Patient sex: M
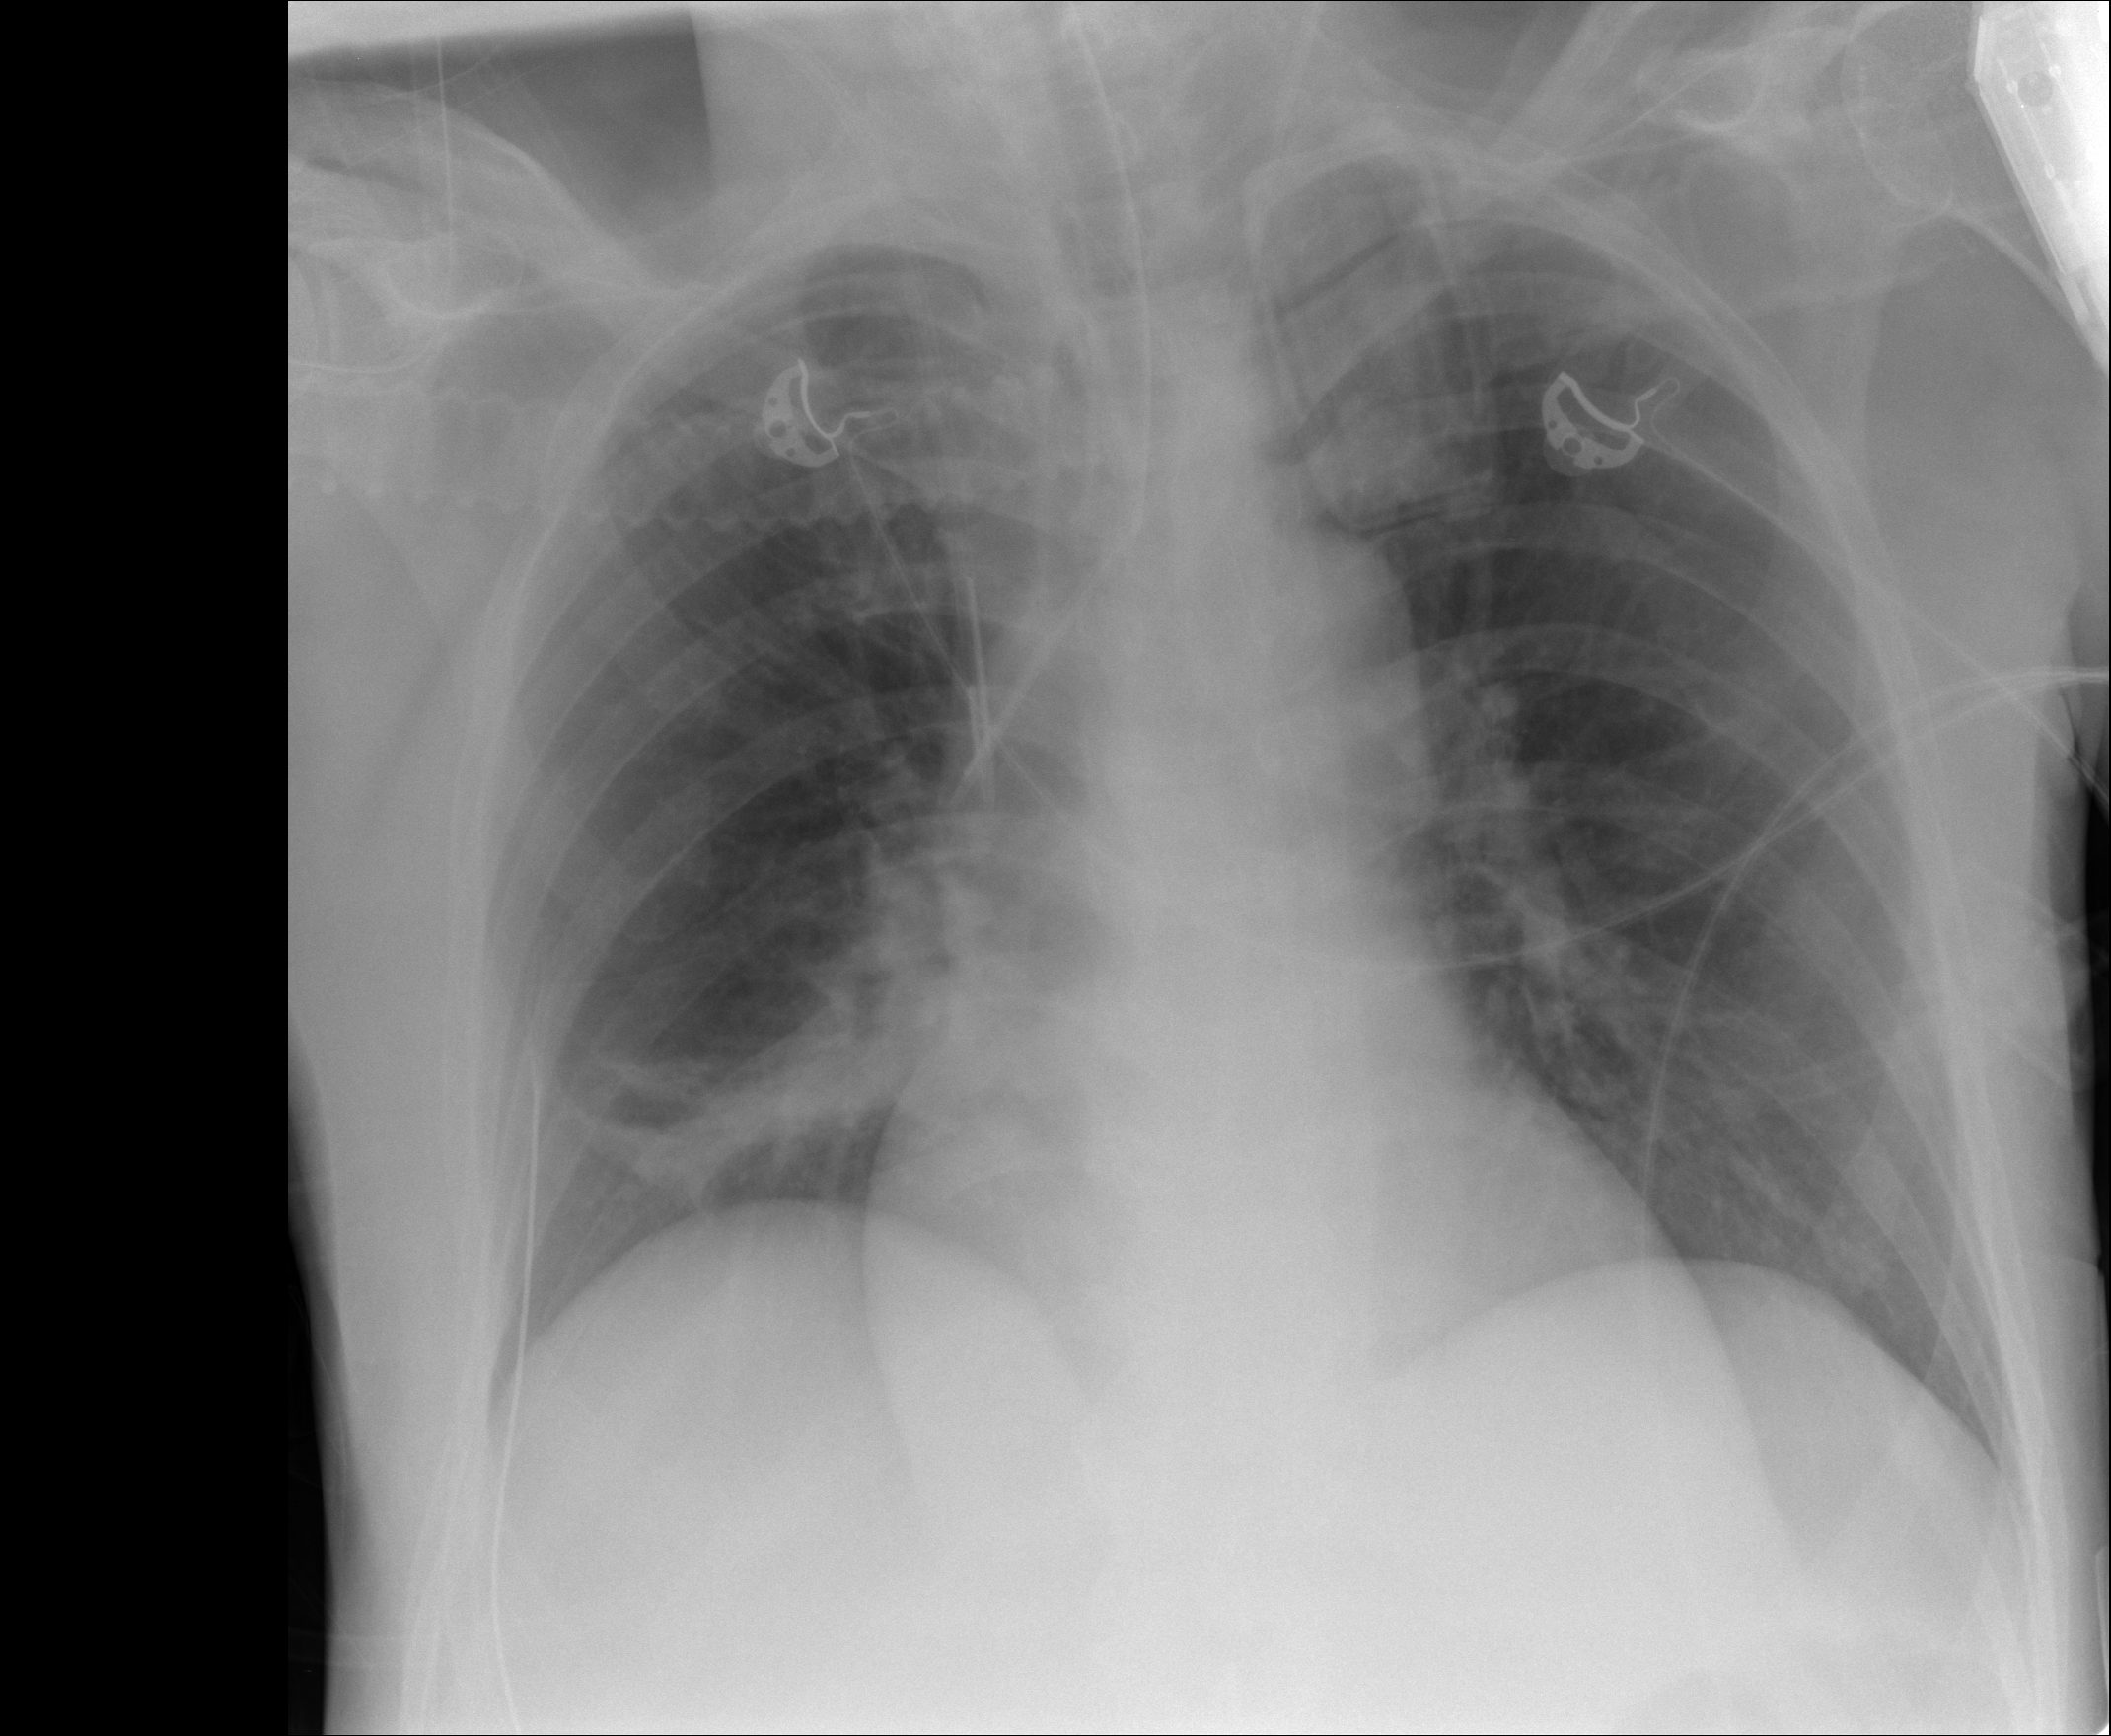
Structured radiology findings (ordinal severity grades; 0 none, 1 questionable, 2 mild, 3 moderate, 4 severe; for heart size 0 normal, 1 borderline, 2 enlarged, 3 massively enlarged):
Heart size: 0
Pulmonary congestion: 0
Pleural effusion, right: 0
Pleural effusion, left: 0
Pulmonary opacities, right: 0
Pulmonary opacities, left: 0
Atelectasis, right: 2
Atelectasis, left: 0